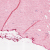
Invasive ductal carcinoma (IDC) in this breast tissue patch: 0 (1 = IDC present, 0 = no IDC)